В горизонтальном неподвижном цилиндре, закрытом с обоих концов, находится поршень, масса которого равна $M$ (см. рисунок).  Поршень может двигаться в цилиндре без трения. Равновесное положение поршня находится в центре цилиндра. Между поршнем и торцами цилиндра в плоскости среднего сечения летают в горизонтальном направлении два маленьких шарика, имеющие одинаковую массу $m\ (m \ll M)$. Частота столкновений каждого шарика с поршнем, находящимся в равновесии, равна $f$. Если поршень медленно сместить из положения равновесия на малое расстояние, то он начнет совершать гармонические колебания.
Считая удары шариков абсолютно упругими, определите период этих колебаний. При $x \ll 1$ выражение $(1+x)^{n} \approx 1+n x$.
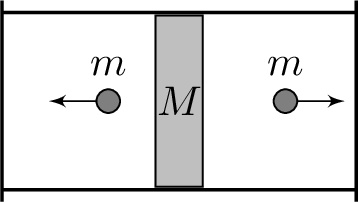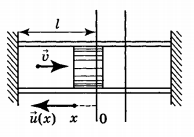
Решение: Пусть в некоторый произвольный момент времени поршень движется влево. Его смещение равно $x$, скорость $u(x)=\Delta x / \Delta t$. Обозначим скорость левого шарика в этот момент через $v$ (см. рисунок).  При каждом отскоке шарика от поршня скорость шарика увеличивается на $2u$. За малое время $\Delta t$ число ударов о поршень равно $$ \Delta N=\Delta t\left(\frac{2(l-x)}{v}\right)^{-1}=\frac{v \Delta t}{2(l-x)}, $$ где $l$ — расстояние между поршнем и стенкой при равновесии. Полное изменение скорости шарика за это время равно $\Delta v=2 u \Delta N=\frac{v \Delta x}{l-x}$. Получаем уравнение относительно $v$ и $x$: $$ \frac{\Delta v}{v}=\frac{\Delta x}{l-x}. $$ Строгое решение этого уравнения приводит к соотношению: $$ v(x)(l-x)=v_{0} I=\operatorname{const}, $$ где $v_{0}$ — скорость шарика при равновесном положении поршня $(x=0)$. Этот же результат получим и при малых смещениях поршня, если положить, что $\Delta x \approx x$, a $v \approx v_{0}$. Тогда $\Delta v=\frac{v_{0} x}{l-x}$, а $$ v(x)=v_{0}+\Delta v=v_{0} \frac{l}{l-x}. $$ Найдем силу $F_{1}$, действующую в этот момент на поршень со стороны левого шарика. Число ударов шарика о поршень в единицу времени $$ N=\frac{v}{2(l-x)}=\frac{v_{0} l}{2(l-x)^{2}}. $$ При каждом ударе изменение импульса шарика $$ \Delta p=-2 m v=-\frac{2 m v_{0} l}{l-x}. $$ Поэтому $$ F_{1}=\frac{m v_{0}^{2} l^{2}}{(l-x)^{3}}. $$ Аналогично сила со стороны правого шарика $$ F_{2}=\frac{m v_{0}^{2} l^{2}}{(l+x)^{3}}. $$ При $\frac{x}{l} \ll 1$. $$ F_{1} \approx \frac{m v_{0}^{2}}{l}\left(1+\frac{3 x}{l}\right), F_{2}=\frac{m v_{0}^{2}}{l}\left(1-\frac{3 x}{l}\right). $$ Уравнение движения поршня: $$ M \ddot{x}=F_{2}-F_{1}=-\frac{6 m v_{0}^{2} x}{l^{2}}. $$ Поскольку равновесная частота $f=v_{0} /(2 l)$, то уравнение движения будет иметь вид $$ \ddot{x}+24 f^{2} \frac{m}{M} x=0. $$ Следовательно, круговая частота равна $\omega=2 \sqrt{6} f \sqrt{\frac{m}{M}}$, а период $$ T=\frac{\pi}{\sqrt{6}} \sqrt{\frac{M}{m}} \frac{1}{f}. $$
Ответ: $$ T=\frac{\pi}{\sqrt{6}} \sqrt{\frac{M}{m}} \frac{1}{f}. $$
Темы:
T, Термодинамика, Частота колебаний, Колебания, Всероссийские, Одномерный газ